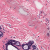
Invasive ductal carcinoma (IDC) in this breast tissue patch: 0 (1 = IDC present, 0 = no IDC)